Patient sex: M
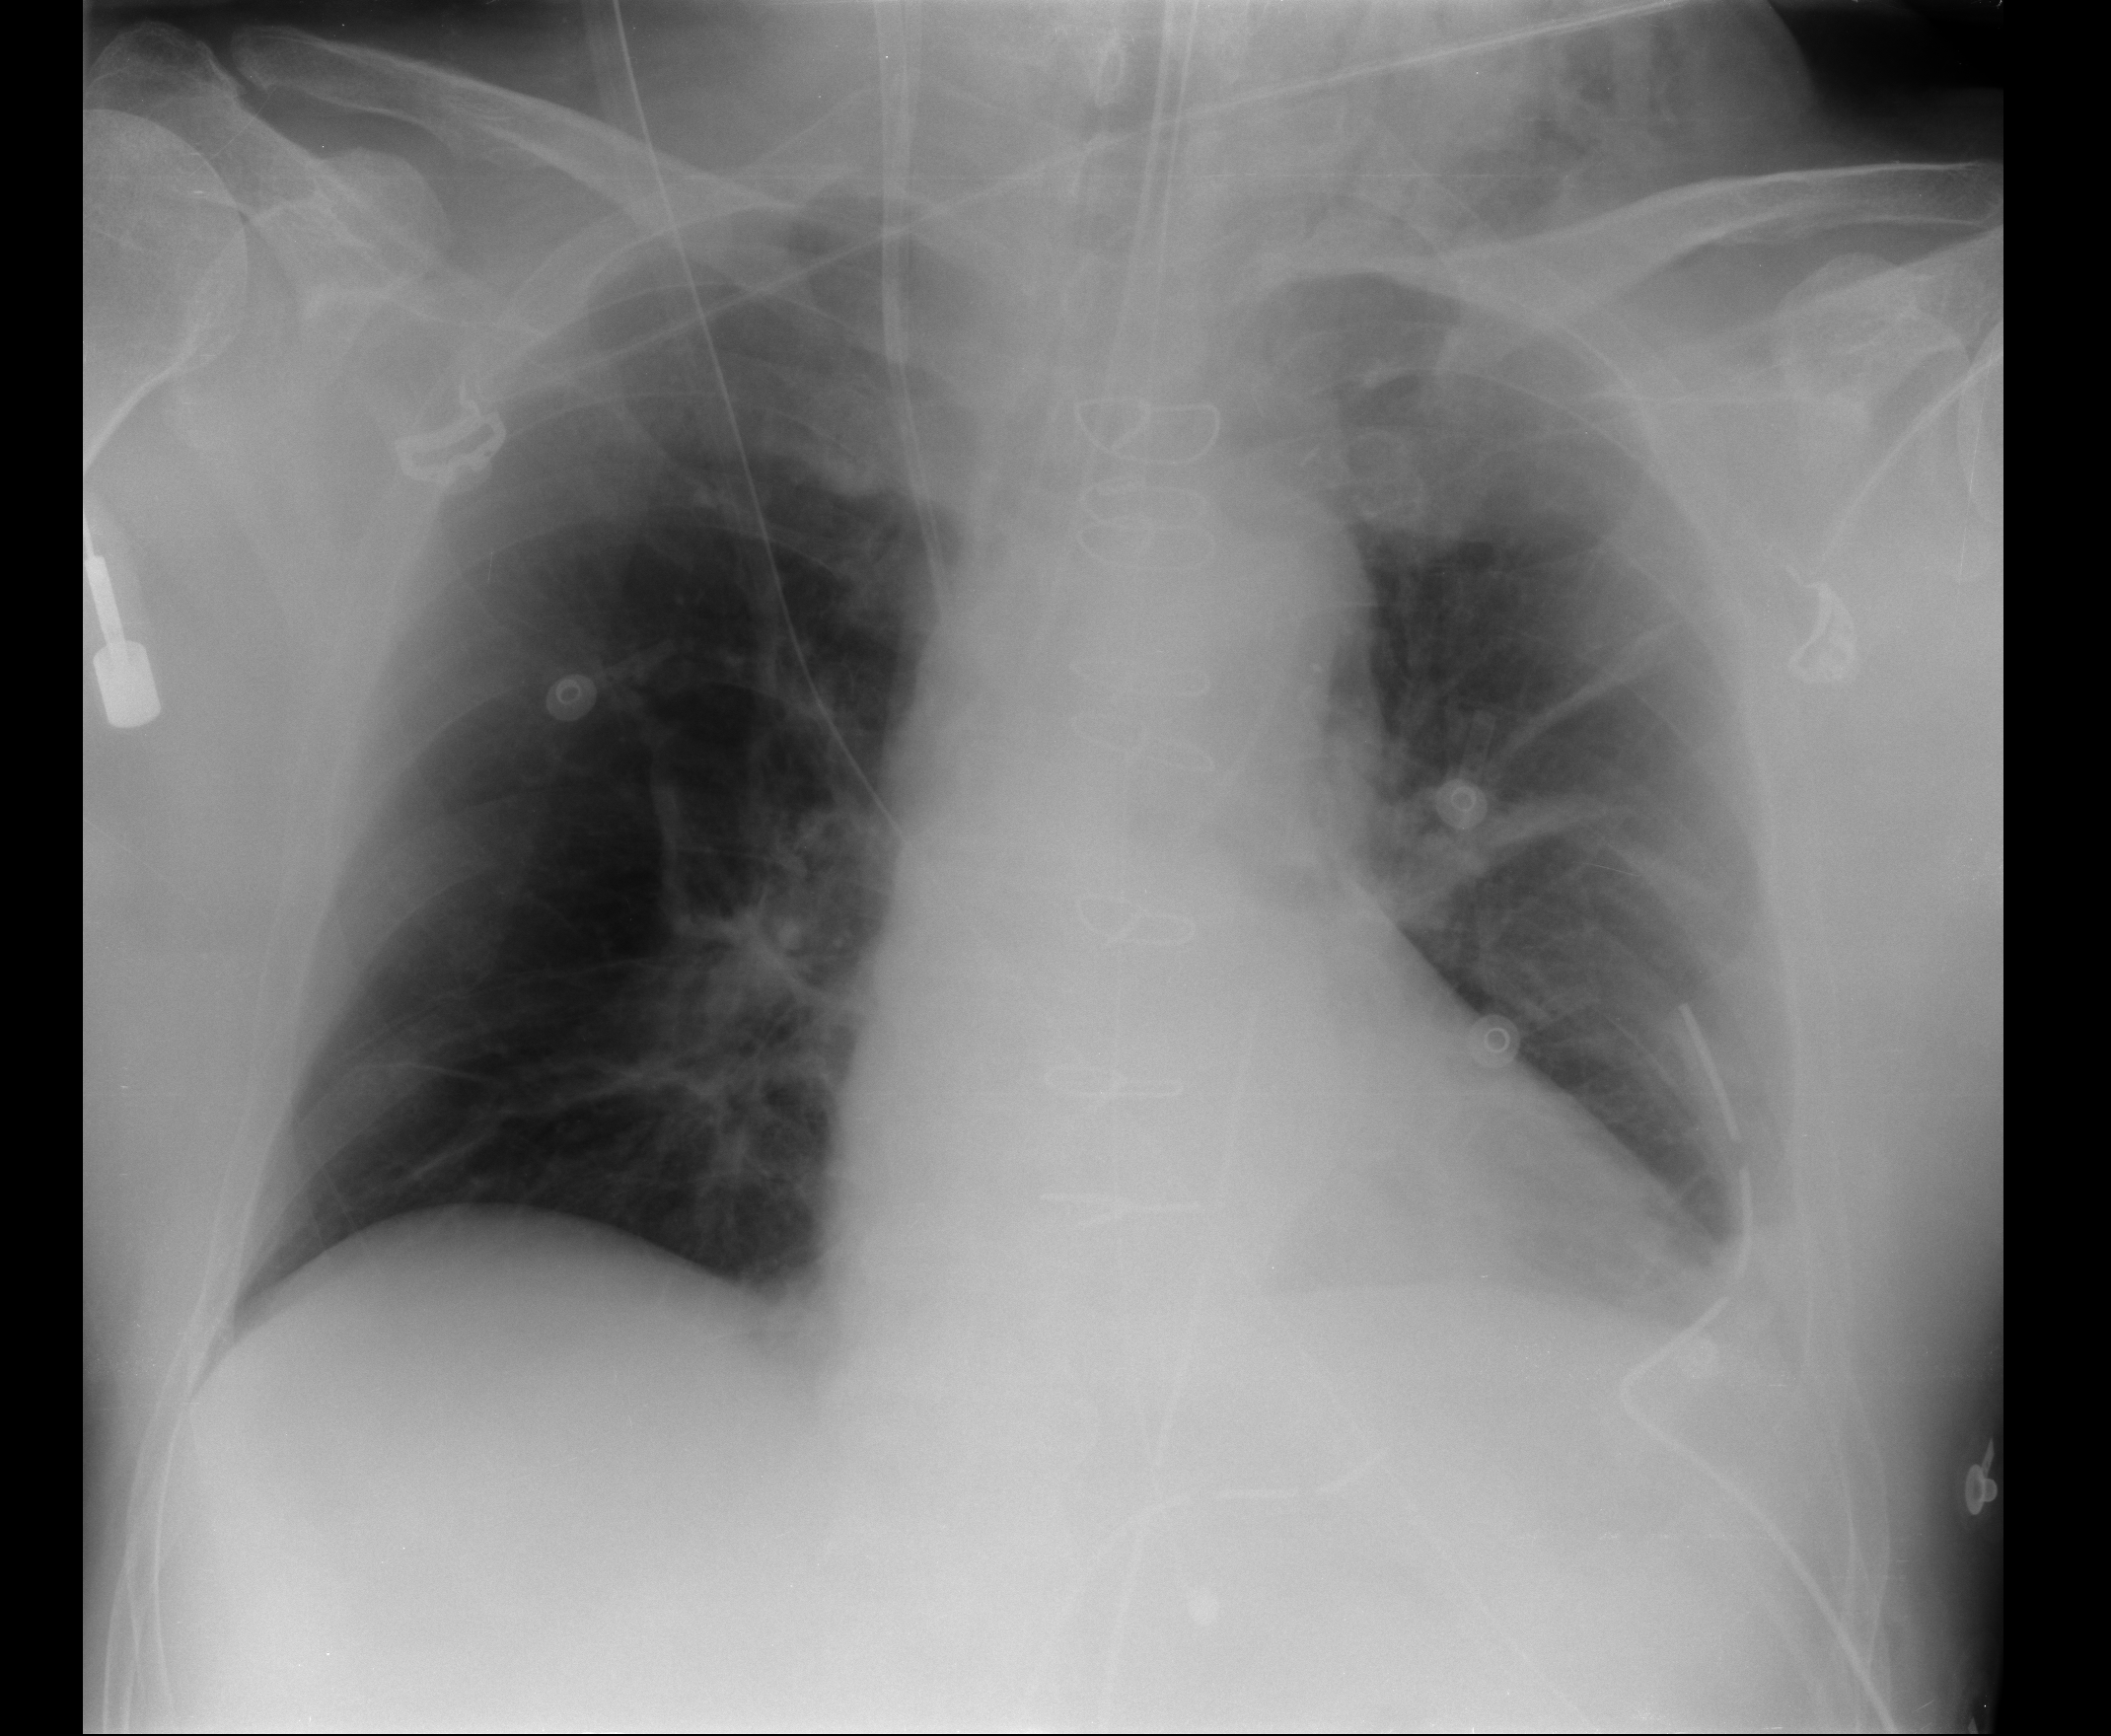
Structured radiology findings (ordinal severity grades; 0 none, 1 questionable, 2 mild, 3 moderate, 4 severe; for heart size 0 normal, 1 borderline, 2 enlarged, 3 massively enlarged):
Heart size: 0
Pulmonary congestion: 2
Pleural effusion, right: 0
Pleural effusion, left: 1
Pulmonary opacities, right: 0
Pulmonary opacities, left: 0
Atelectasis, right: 2
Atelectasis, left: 2